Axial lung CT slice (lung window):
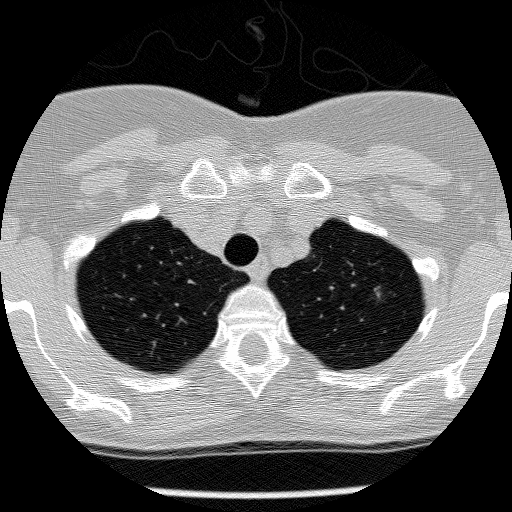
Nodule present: no